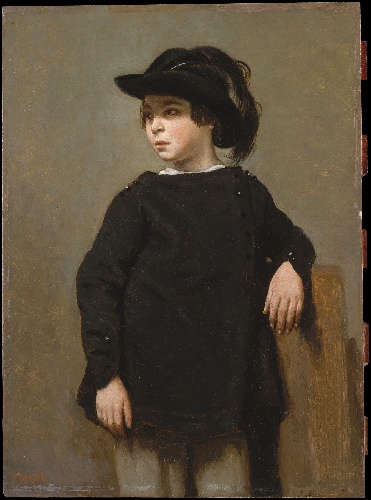
Title: Portrait of a Child
Artist: Camille Corot
Artist bio: French, Paris 1796–1875 Paris
Date: ca. 1835
Object type: Painting
Classification: Paintings
Medium: Oil on wood
Dimensions: 12 5/8 x 9 1/4 in. (32.1 x 23.5 cm)
Department: European Paintings
Credit line: H. O. Havemeyer Collection, Bequest of Mrs. H. O. Havemeyer, 1929
Accession year: 1929
Repository: Metropolitan Museum of Art, New York, NY
Tags: Boys|Portraits